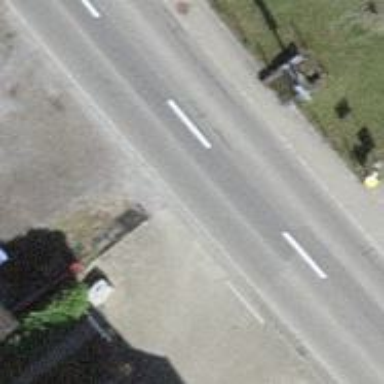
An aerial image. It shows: Bus stop with platform for public transport.